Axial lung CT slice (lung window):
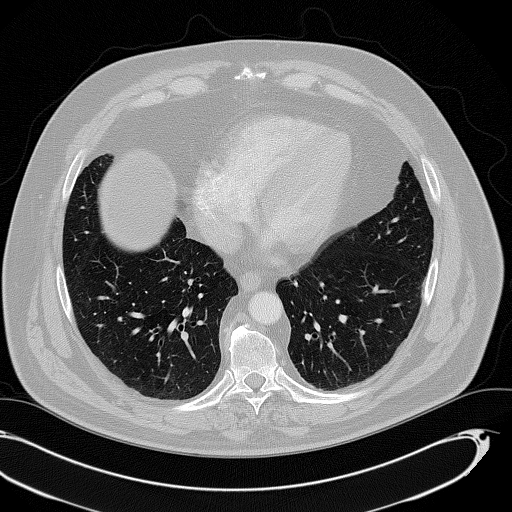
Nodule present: no